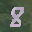
Label: 8